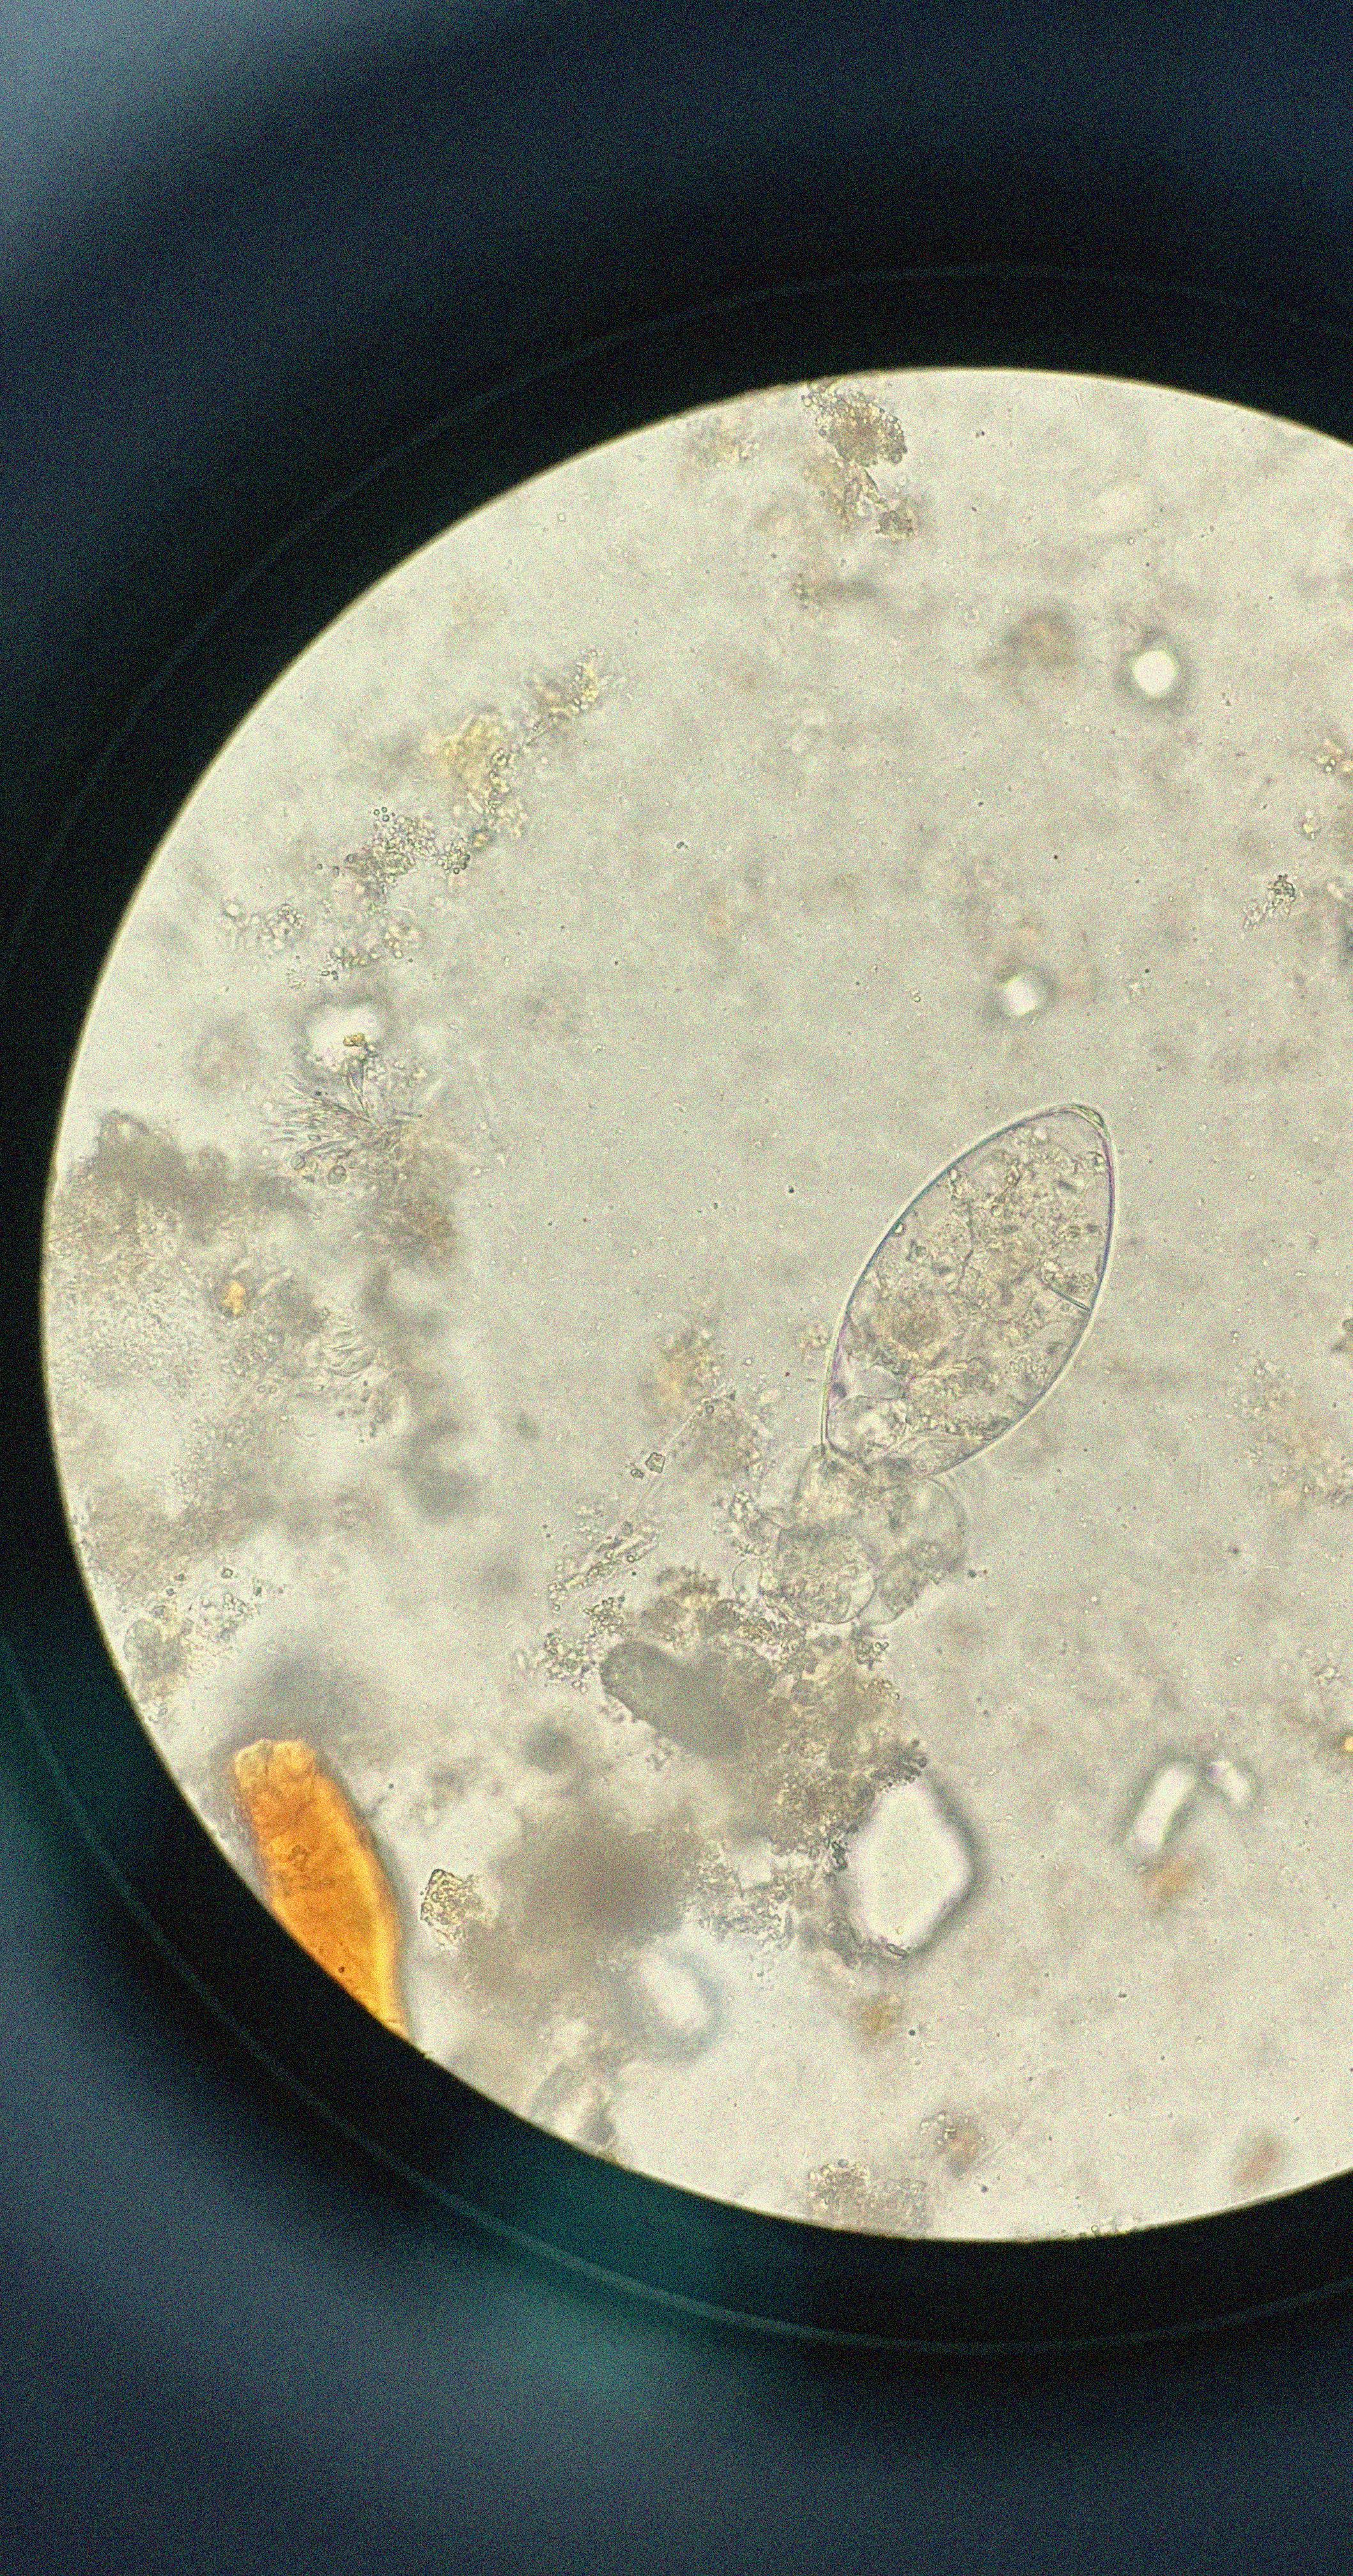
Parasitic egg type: Fasciolopsis buski